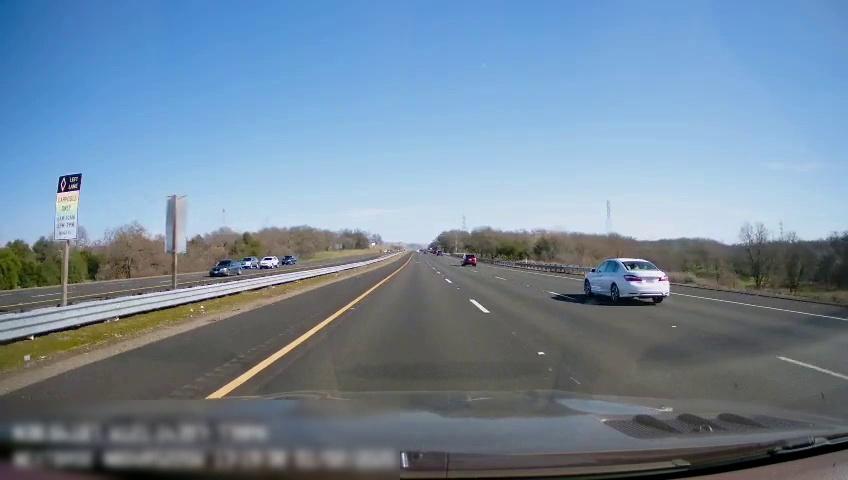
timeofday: Day
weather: Sunny
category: Drivable Space
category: Drivable Space
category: Vehicles | Car
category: Vehicles | SUV
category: Vehicles | SUV
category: Vehicles | SUV
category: Vehicles | Car
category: Vehicles | Car
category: Lanes | Opposite Lane
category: Lanes | Opposite Lane
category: Lanes | Current Lane
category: Lanes | Current Lane
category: Lanes | Alternate Lane
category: Lanes | Alternate Lane
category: Traffic | Signs